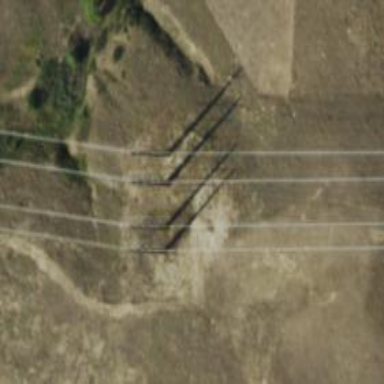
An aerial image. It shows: Power tower.